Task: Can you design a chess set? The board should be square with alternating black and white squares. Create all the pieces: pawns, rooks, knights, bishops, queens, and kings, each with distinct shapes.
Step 4882:
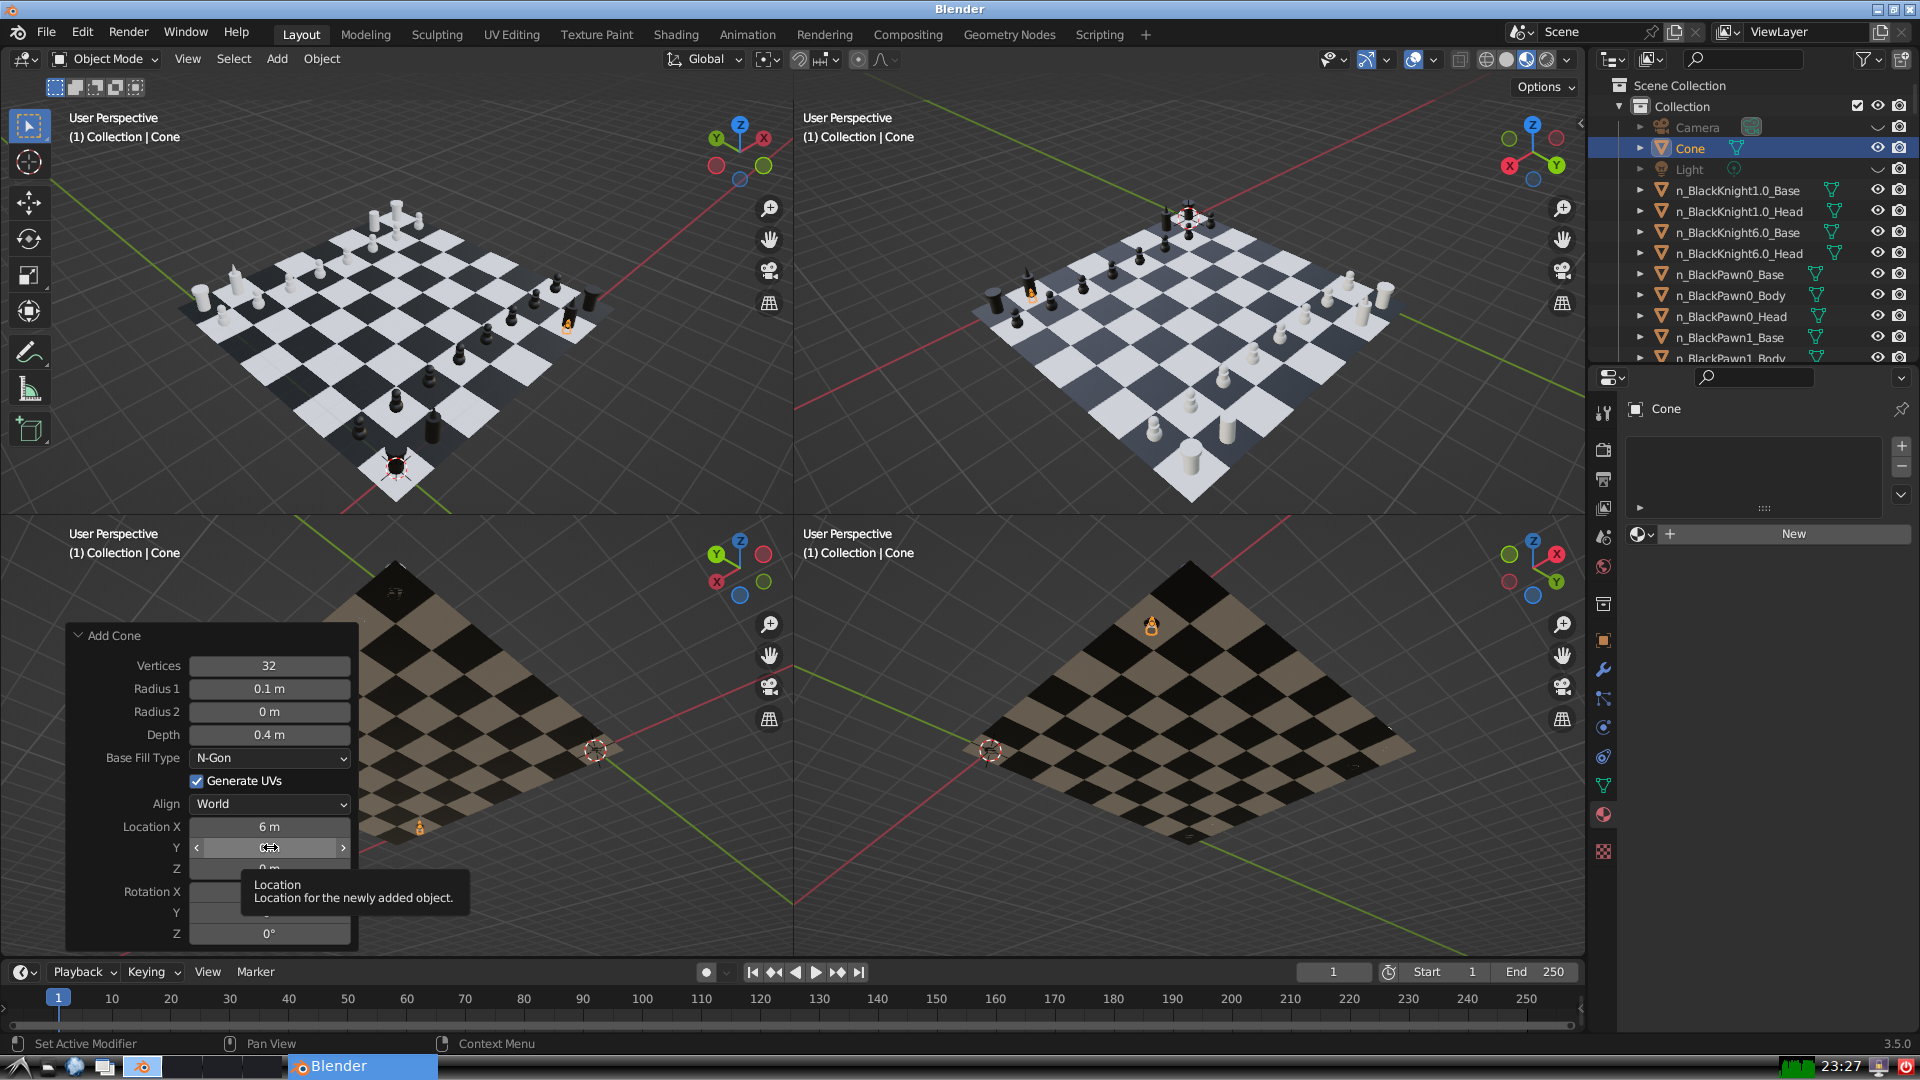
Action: click: no